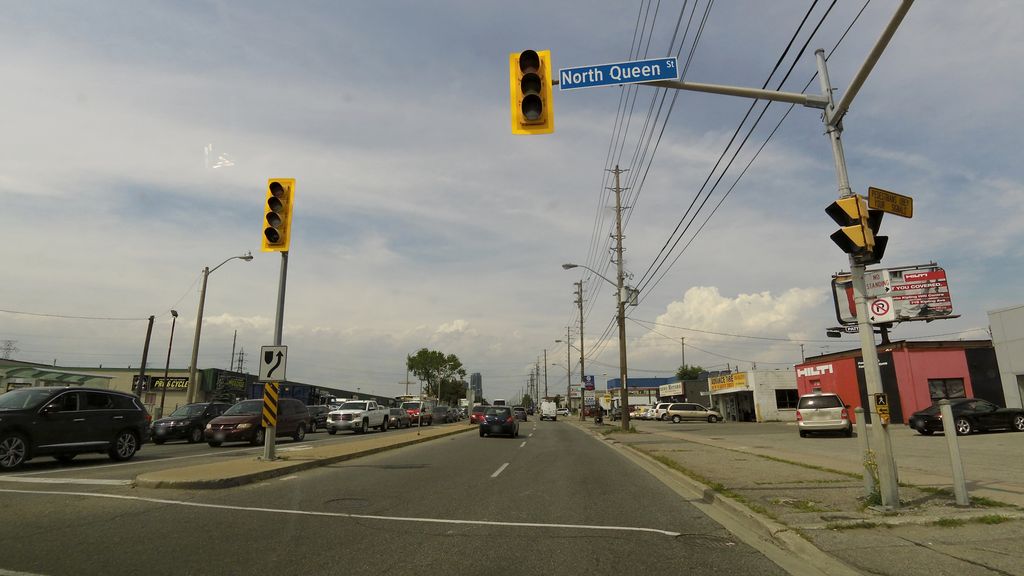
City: toronto